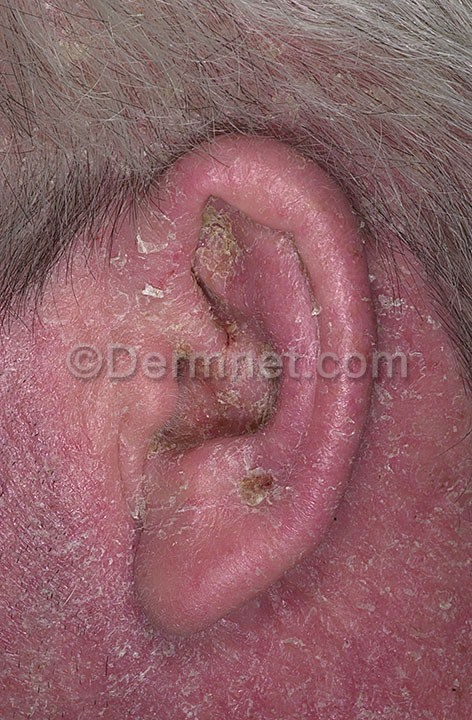
Disease: Poison Ivy Photos and other Contact Dermatitis